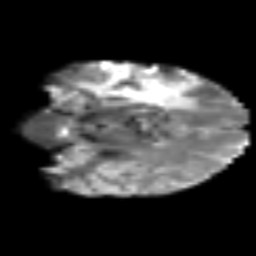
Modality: T2w
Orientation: coronal
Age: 40
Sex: female
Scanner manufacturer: siemens
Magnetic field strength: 3 T
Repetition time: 6.1 s
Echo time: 0.101 s